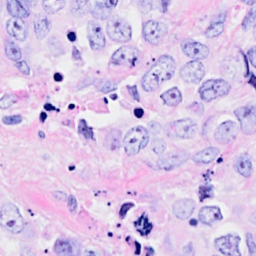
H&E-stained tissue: Breast